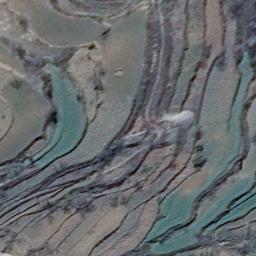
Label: terrace